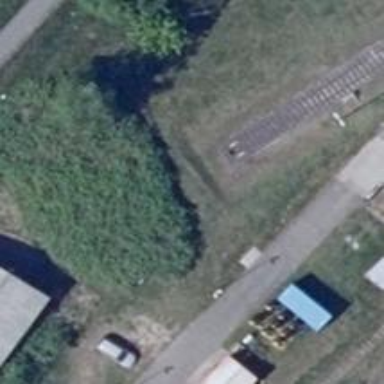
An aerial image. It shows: Railway yard used for servicing trains.